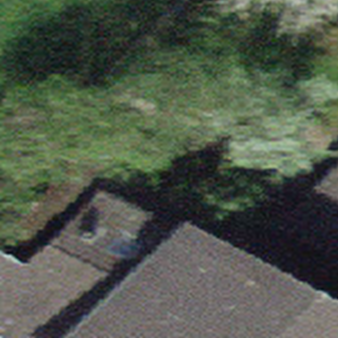
Label: other